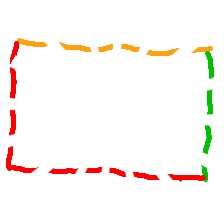
Shape: rectangle